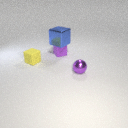
small purple rubber cube below large blue metal cube